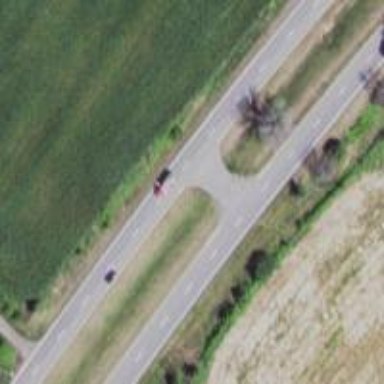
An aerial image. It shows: Primary highway.